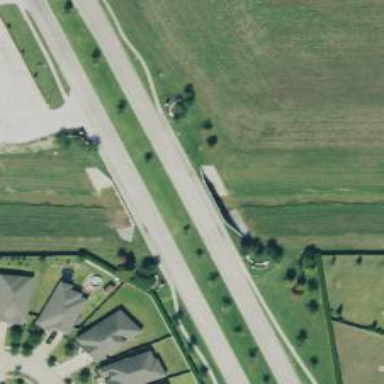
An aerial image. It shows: Secondary road with bridge.